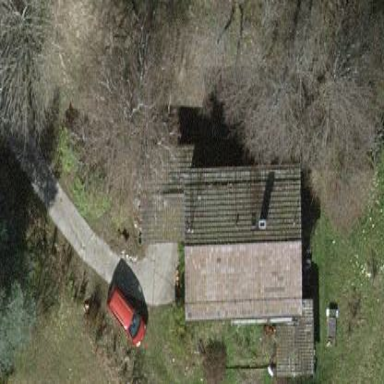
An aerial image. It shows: Simple house.